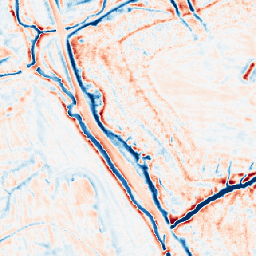
Category: edge_preserving
Decomposition family: bilateral
Decomposition parameters: d: 15
sigma_color: 50
sigma_space: 75
Upsampling method: area
Upsampling parameters: scale: 4
Upsampling scale: 4